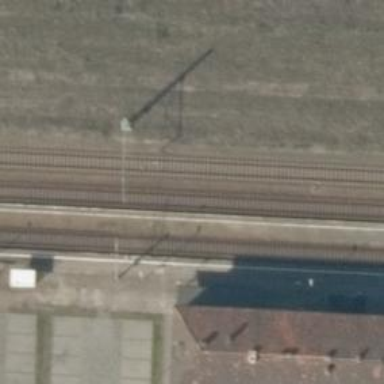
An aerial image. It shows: Railway station that also serves as public transport station.